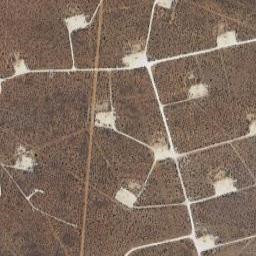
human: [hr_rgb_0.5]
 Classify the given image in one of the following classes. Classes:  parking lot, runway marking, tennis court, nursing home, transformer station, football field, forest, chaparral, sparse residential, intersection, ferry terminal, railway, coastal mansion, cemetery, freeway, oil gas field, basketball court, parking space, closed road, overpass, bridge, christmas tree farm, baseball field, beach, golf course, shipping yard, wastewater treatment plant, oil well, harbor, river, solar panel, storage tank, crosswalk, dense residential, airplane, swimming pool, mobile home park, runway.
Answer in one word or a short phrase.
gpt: oil gas field